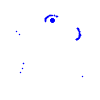
Particle: electron